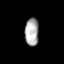
Tissue: prostate
Cell type: Myeloid cells
Senescence score: 0.7532
Nuclear area (px): 373
Mean DAPI intensity: 171.895